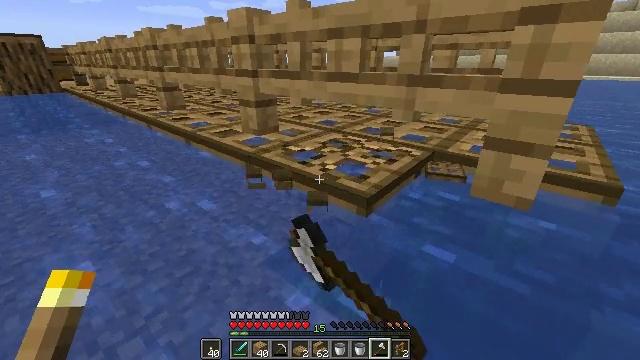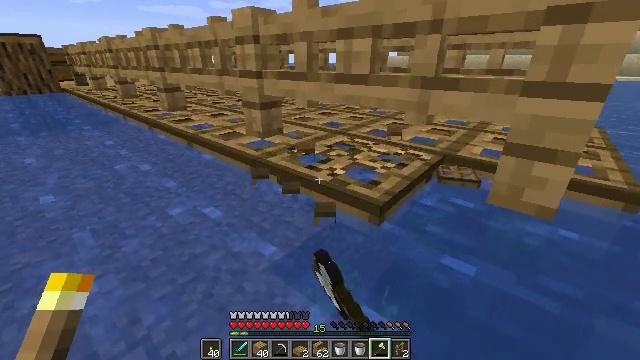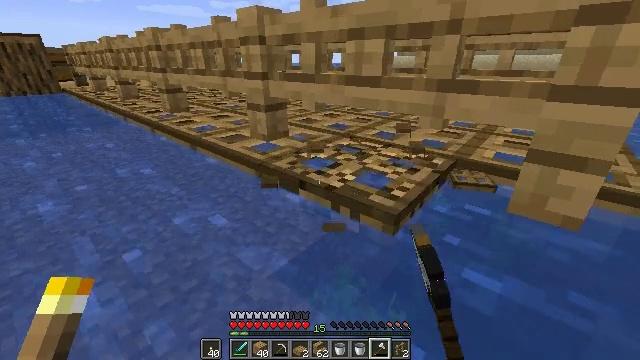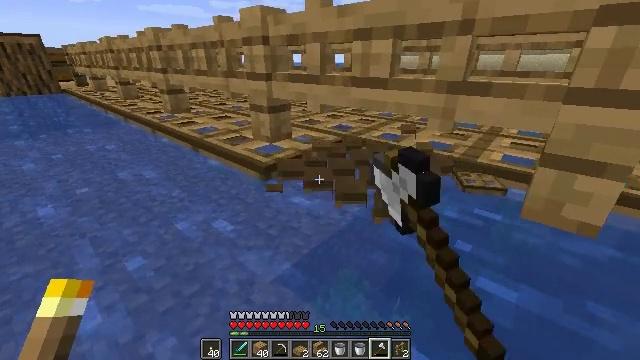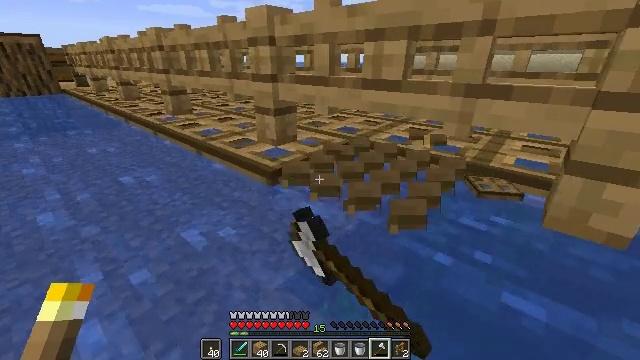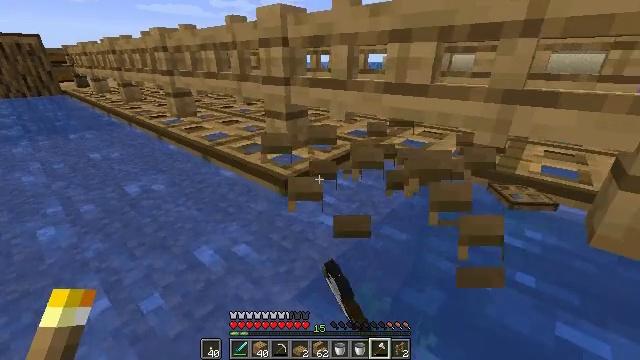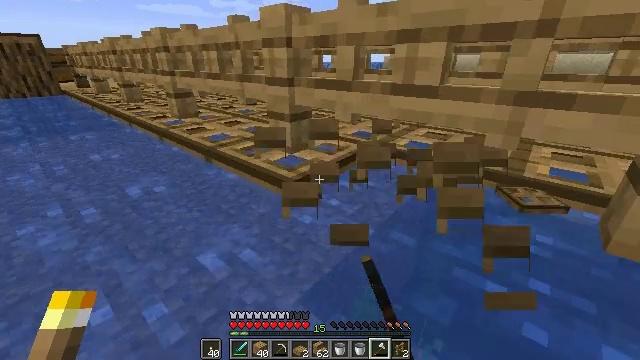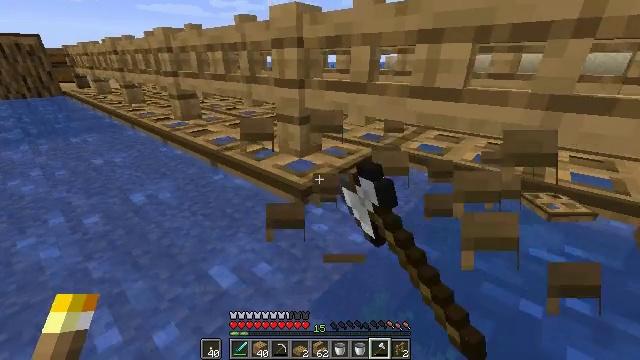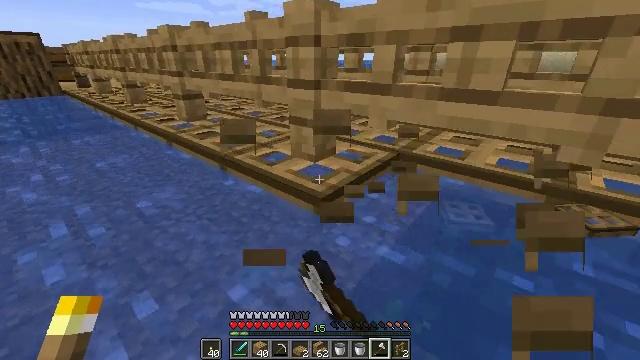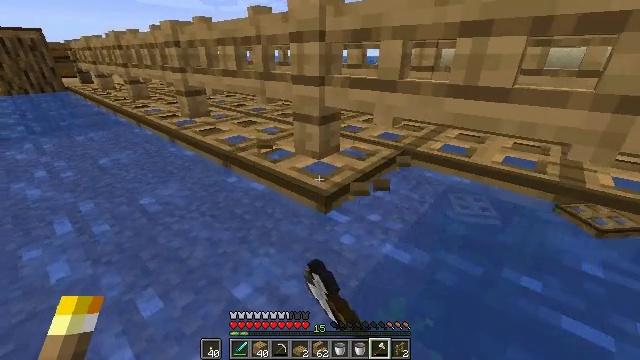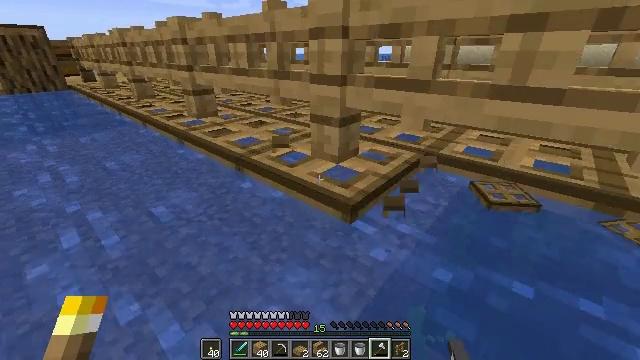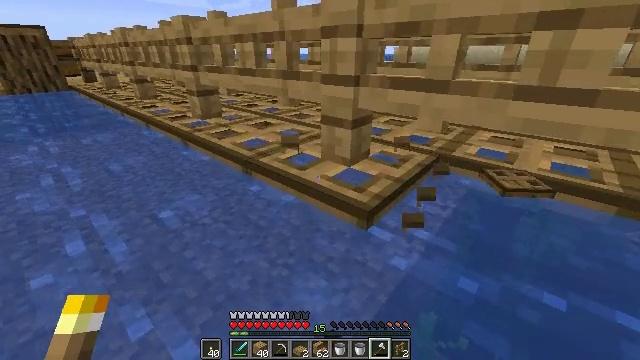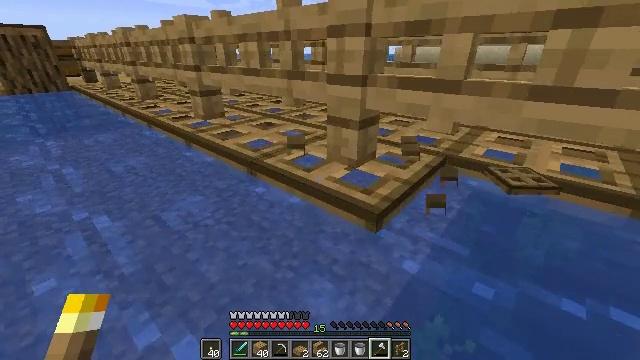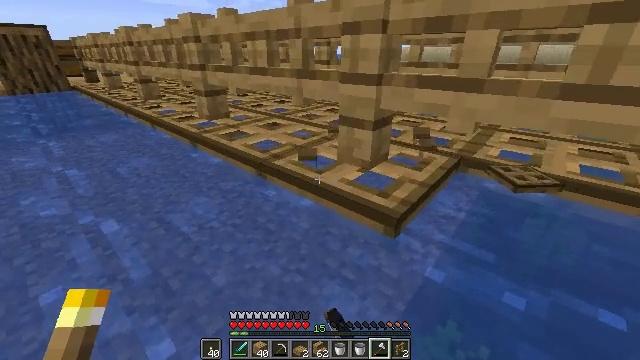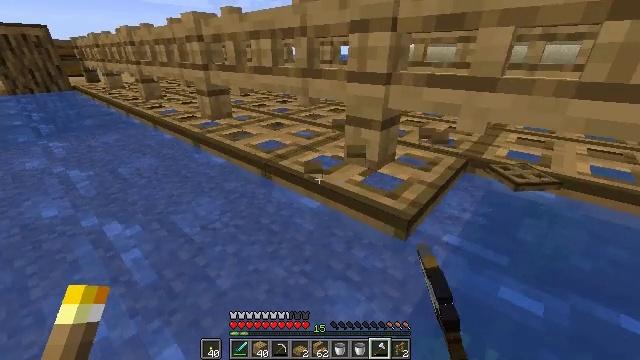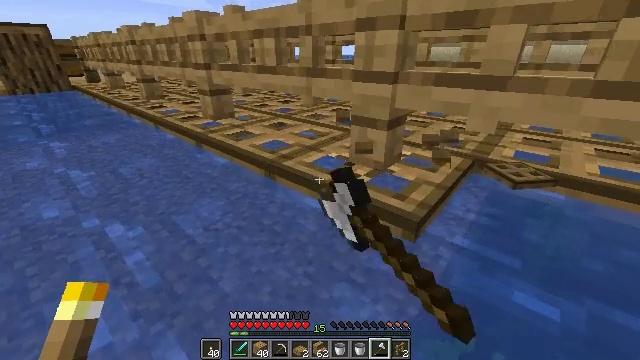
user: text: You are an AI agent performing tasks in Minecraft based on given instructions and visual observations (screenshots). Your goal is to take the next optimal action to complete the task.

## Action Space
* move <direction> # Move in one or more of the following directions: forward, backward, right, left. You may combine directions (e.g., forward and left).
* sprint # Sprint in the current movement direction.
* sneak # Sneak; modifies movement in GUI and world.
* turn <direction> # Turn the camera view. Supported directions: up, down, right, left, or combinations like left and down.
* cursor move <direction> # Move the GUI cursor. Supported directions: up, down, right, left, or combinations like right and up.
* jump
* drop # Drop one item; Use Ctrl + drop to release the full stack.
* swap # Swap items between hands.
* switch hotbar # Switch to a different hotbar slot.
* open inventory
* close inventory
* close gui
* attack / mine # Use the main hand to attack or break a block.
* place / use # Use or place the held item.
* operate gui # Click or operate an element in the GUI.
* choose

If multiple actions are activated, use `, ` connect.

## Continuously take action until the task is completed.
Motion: motion action
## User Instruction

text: Collect the oak trapdoor for re-use.
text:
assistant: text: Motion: move forward and move left, attack / mine
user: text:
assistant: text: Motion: move forward and move left, attack / mine
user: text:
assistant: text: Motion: move forward and move left, attack / mine
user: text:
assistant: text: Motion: move forward and move left, attack / mine
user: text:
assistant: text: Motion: move forward and move left, attack / mine
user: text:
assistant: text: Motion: move forward and move left, attack / mine
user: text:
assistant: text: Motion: move forward and move left, attack / mine
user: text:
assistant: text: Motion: move forward and move left, attack / mine
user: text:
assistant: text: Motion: move forward and move left, attack / mine
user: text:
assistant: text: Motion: move forward and move left, attack / mine
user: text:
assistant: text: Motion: move left, attack / mine
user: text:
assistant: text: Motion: attack / mine
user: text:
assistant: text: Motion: attack / mine
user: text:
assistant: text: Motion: attack / mine
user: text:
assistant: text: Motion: attack / mine
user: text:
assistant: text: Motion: attack / mine
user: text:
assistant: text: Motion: attack / mine
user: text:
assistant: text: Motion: attack / mine
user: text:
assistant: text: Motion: attack / mine
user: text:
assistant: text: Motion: attack / mine
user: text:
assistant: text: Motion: attack / mine
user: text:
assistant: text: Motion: attack / mine
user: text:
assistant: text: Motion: attack / mine
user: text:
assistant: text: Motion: move forward, attack / mine
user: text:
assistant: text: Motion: move forward and move left, attack / mine
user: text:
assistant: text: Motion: move forward and move left, attack / mine
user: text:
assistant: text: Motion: move forward and move left, attack / mine
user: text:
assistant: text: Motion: move forward and move left, attack / mine
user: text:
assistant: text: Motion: move forward and move left, attack / mine
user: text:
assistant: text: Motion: move forward and move left, attack / mine